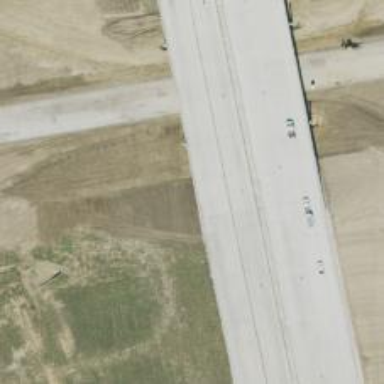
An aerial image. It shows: Motorway bridge with asphalt surface.